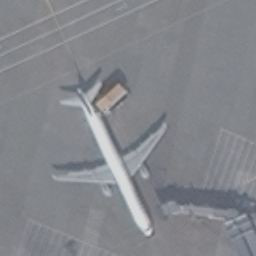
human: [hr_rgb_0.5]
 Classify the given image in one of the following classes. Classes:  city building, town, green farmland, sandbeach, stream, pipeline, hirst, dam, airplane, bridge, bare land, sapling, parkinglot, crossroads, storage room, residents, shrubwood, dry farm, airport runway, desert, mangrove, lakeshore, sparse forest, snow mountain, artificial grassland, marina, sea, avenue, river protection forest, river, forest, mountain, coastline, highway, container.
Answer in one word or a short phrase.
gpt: airplane